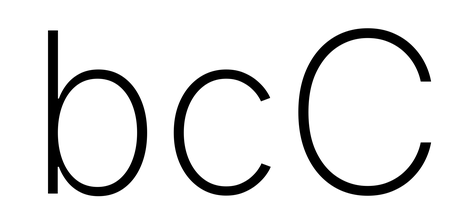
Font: Inter_ExtraLight